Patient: sex F, age 75
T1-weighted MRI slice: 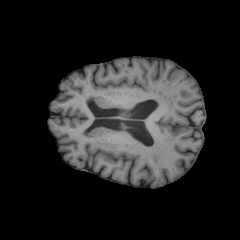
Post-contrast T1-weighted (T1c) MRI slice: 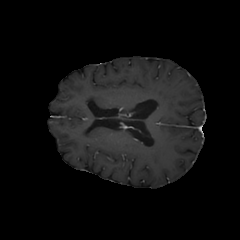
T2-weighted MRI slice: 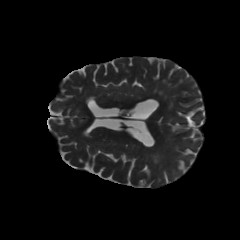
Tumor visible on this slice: no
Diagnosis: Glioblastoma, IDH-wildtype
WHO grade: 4